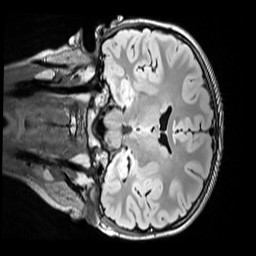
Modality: FLAIR
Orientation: coronal
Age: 12
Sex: female
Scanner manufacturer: siemens
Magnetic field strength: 3 T
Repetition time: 5 s
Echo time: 0.388 s